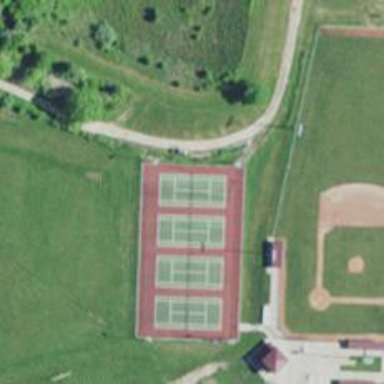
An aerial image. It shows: Tennis court in leisure pitch.